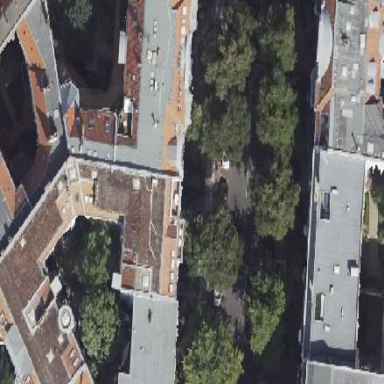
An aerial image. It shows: Apartment building with double saltbox roof shape.